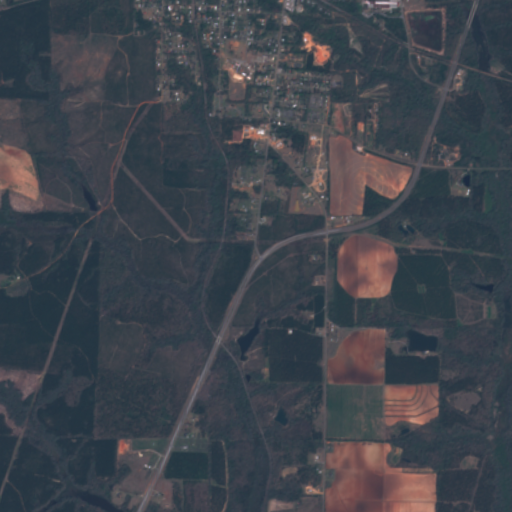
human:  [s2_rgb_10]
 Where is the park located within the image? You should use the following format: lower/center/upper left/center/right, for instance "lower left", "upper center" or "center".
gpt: The park is located in the upper left of the image.
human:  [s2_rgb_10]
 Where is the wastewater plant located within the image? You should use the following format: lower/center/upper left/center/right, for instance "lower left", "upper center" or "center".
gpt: The wastewater plant is located in the upper right of the image.
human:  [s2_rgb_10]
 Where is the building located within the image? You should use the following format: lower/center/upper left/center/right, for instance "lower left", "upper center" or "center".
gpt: The building is located in the upper center of the image.
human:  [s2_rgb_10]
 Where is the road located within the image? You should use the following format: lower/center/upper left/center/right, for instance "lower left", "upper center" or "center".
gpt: There is no road in the image.